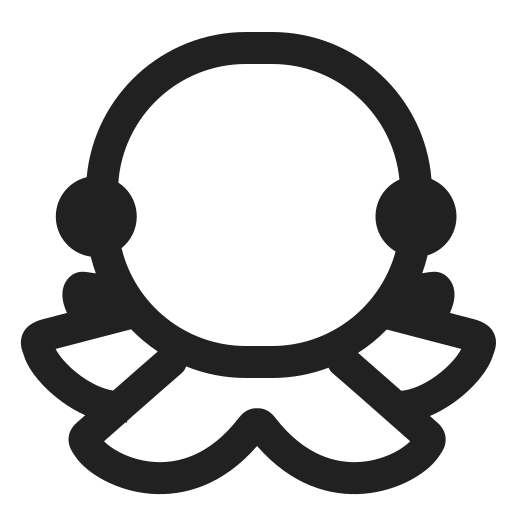
octopus high contrast